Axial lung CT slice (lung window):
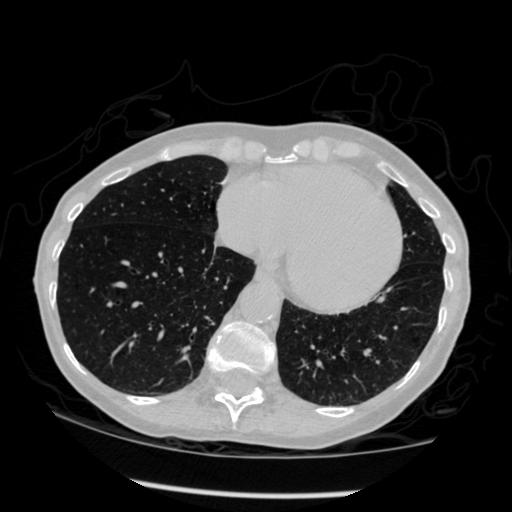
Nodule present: no